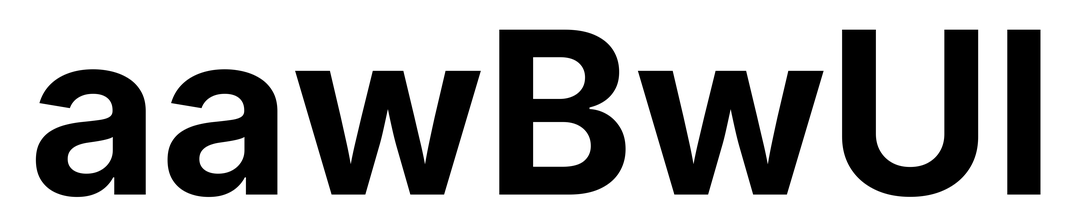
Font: Inter_Bold